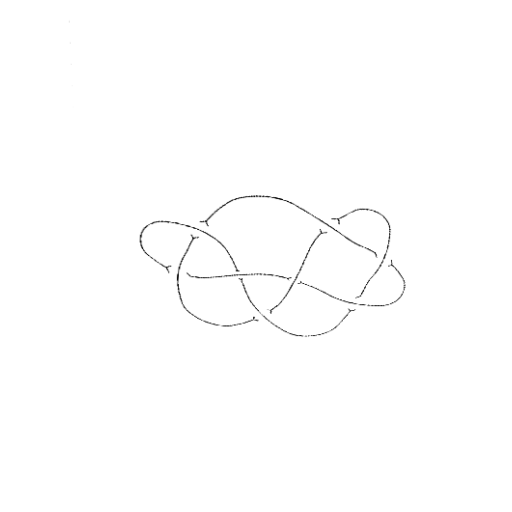
Crossing number: 8